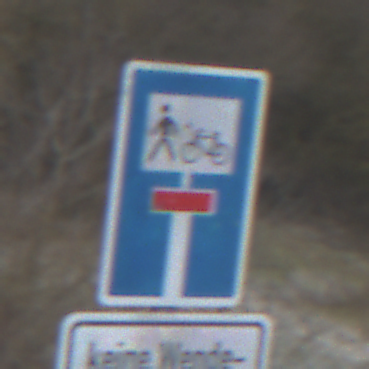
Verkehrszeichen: SackgasseRadverkehrFussgaengerDurchlaessig
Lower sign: HinweisGeaenderteVorfahrtVerkehrsfuehrungVerkehrsregelung3
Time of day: MorningAfternoon
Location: Outdoor (Suburban)
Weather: Overcast
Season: NotSpecified
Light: Natural